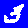
Digit: 3